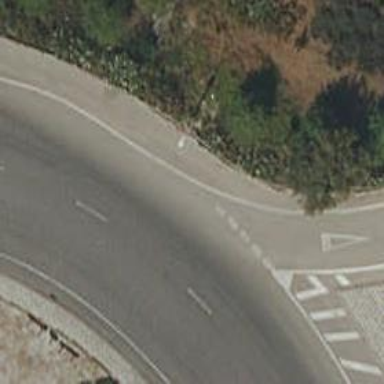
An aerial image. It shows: Road with "give way" sign.